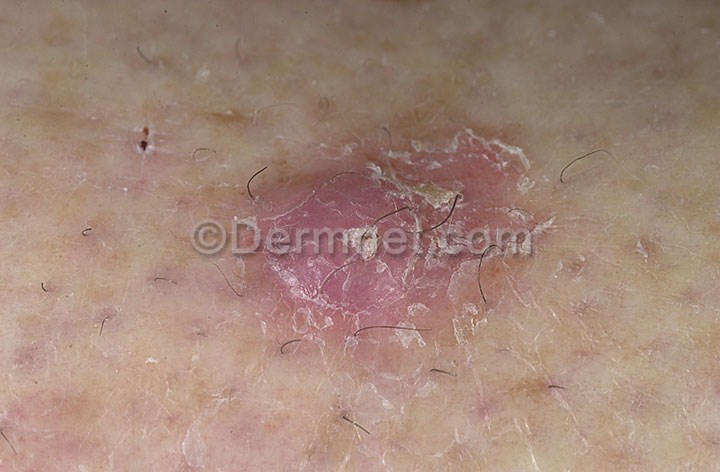
Disease: Seborrheic Keratoses and other Benign Tumors